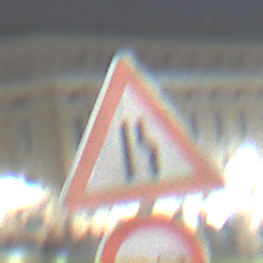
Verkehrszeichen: EinseitigVerengteFahrbahnRechts
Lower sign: Ueberholverbot
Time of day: Night
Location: Outdoor (Urban)
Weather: PartlyCloudy
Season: NotSpecified
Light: Artificial